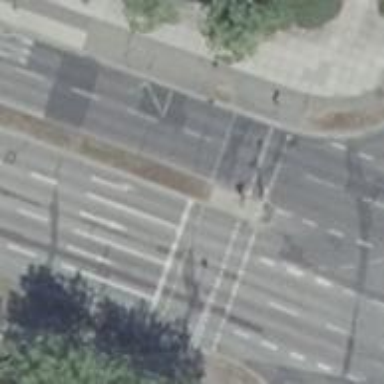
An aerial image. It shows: Traffic signal crossing.